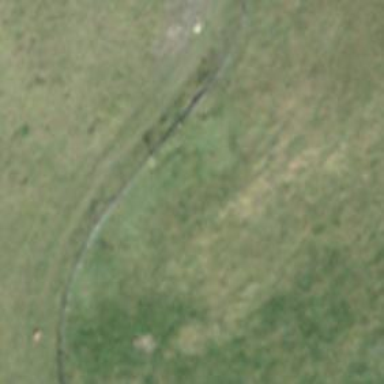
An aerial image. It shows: Path covered with grass.